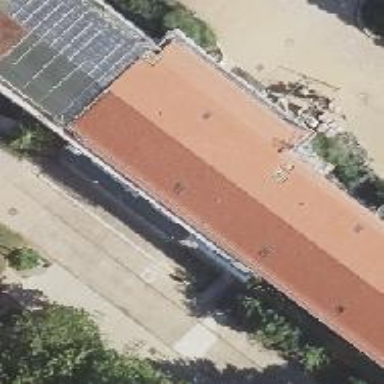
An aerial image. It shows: School building.